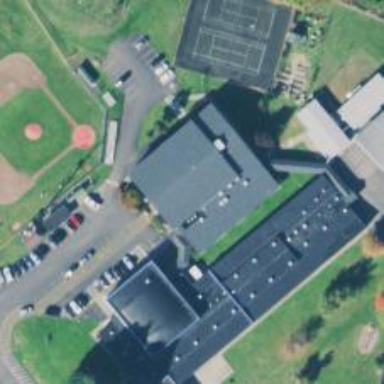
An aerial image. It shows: Middle School serving as educational amenity.